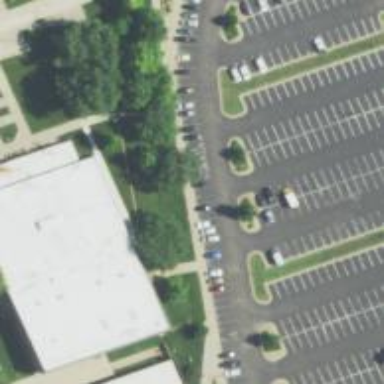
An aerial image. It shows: Building that houses fitness center.